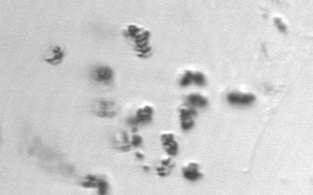
Label: Phaeocystis